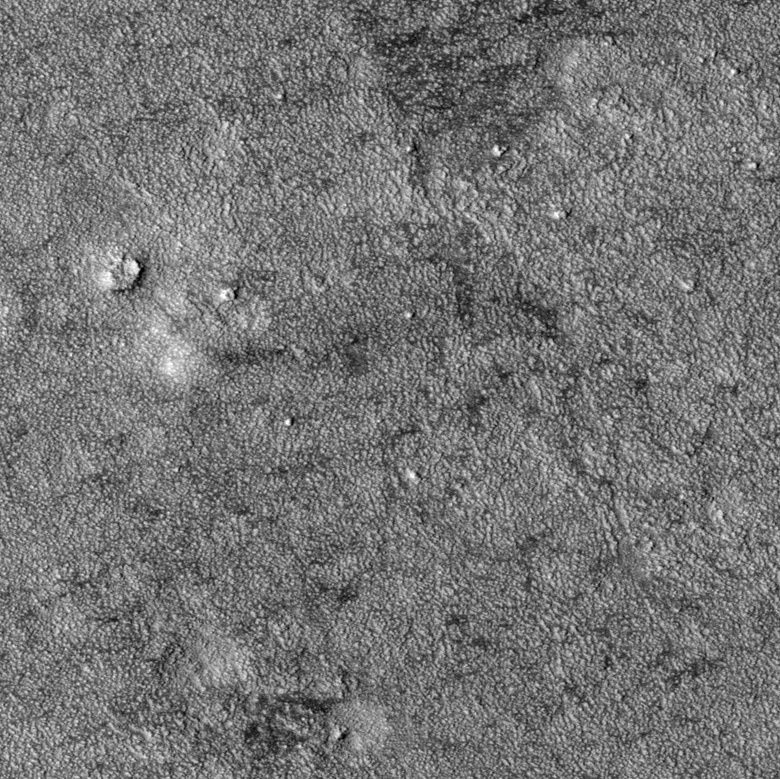
Label: dustdevil